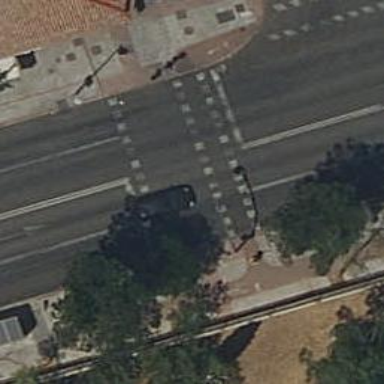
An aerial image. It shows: Road crossing with traffic signals.